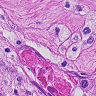
Metastatic tissue present: yes